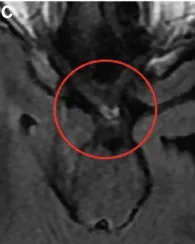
Pre- and post-operative MRI images and the magnified view of the optic chiasm in coronal and axial views. In the coronal view (B), the stalk and pituitary gland (arrowhead) are deviated to the left and forced against the optic chiasm, which is thicker.
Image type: radiology (mri)